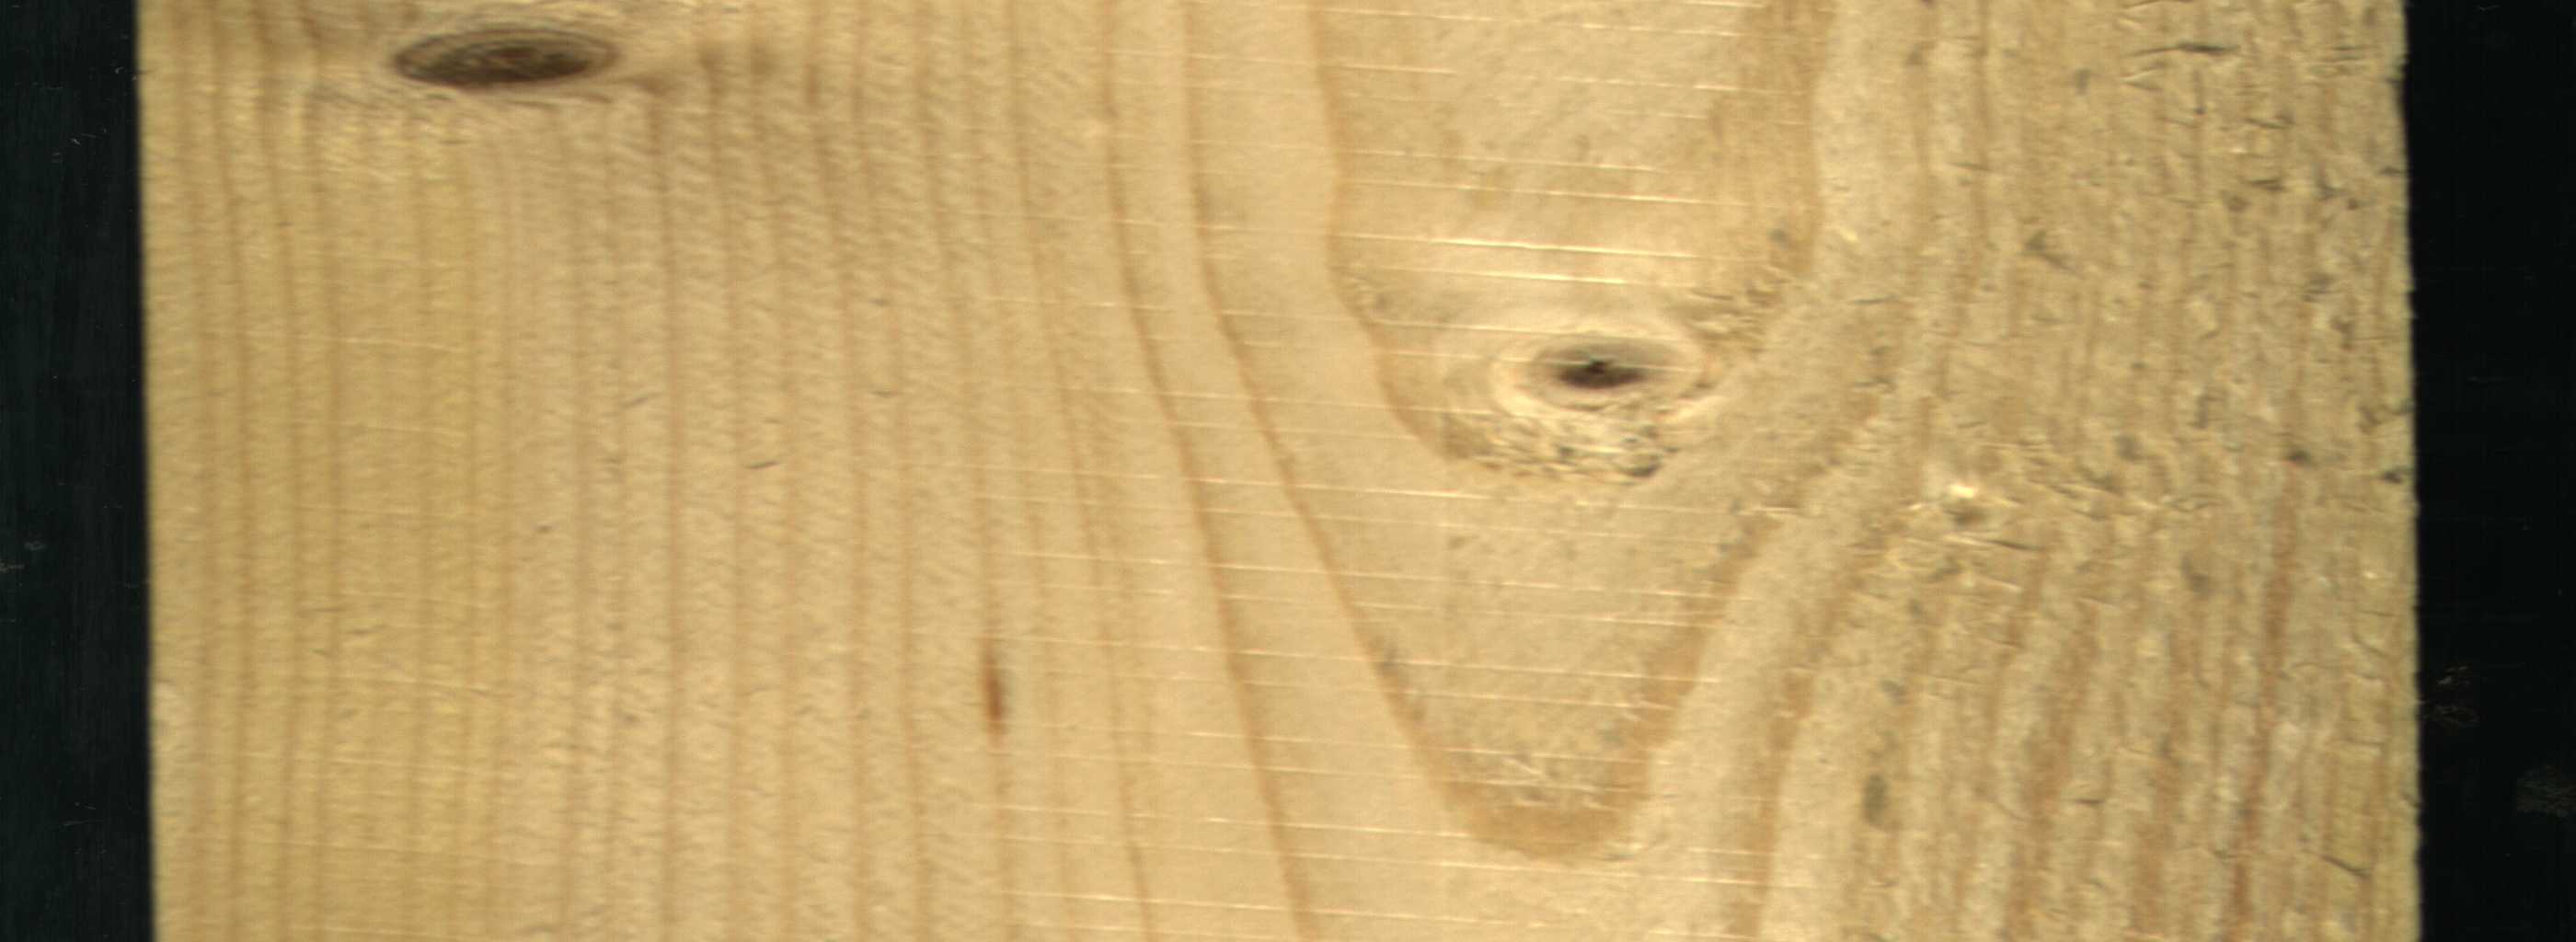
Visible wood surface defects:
resin
Live_Knot
Live_Knot